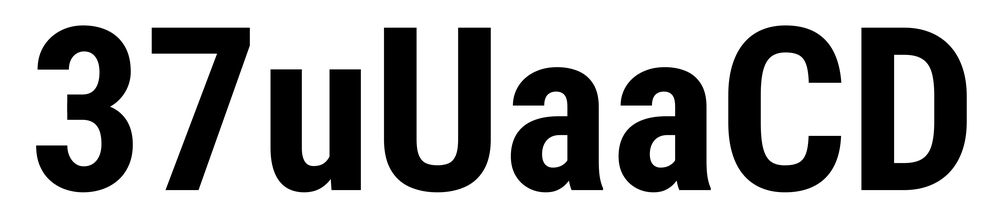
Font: Roboto_Condensed_Bold